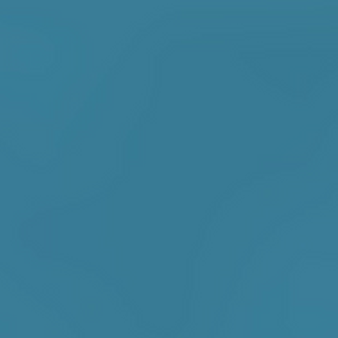
Label: other